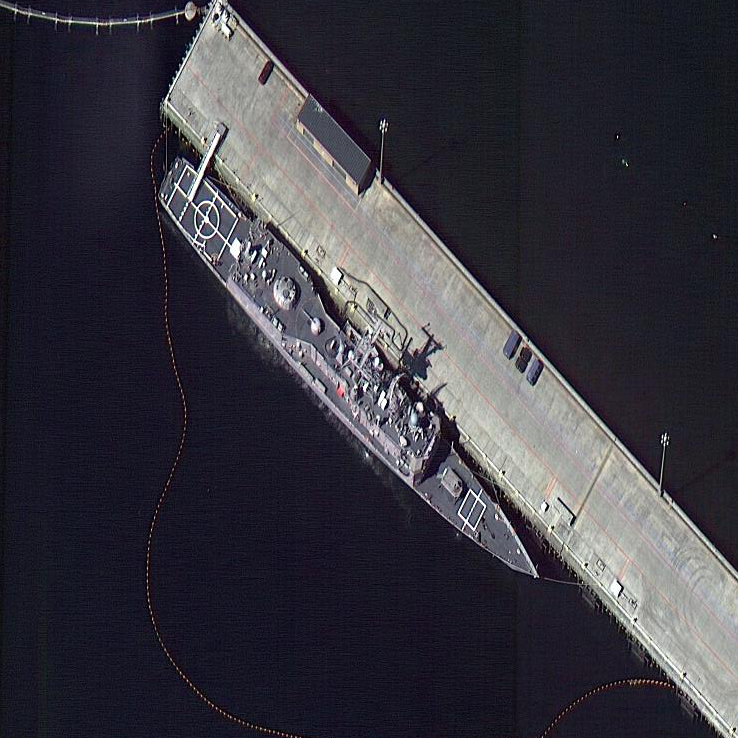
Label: cruiser